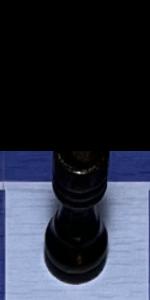
Label: Rook_Black